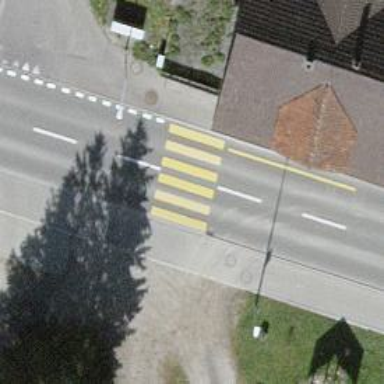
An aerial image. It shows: Uncontrolled zebra crossing.